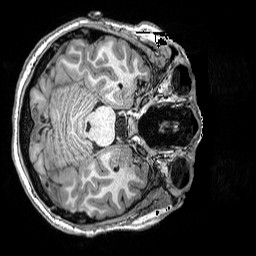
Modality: T1w
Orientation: axial
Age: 19
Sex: female